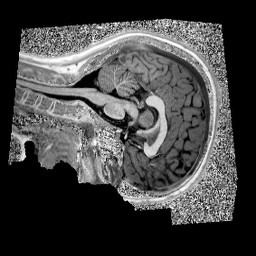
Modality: UNIT1
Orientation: sagittal
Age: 9
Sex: female
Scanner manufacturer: siemens
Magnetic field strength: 3 T
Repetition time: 4 s
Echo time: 0.00303 s